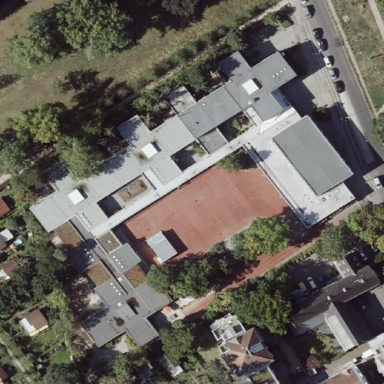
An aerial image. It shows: School.